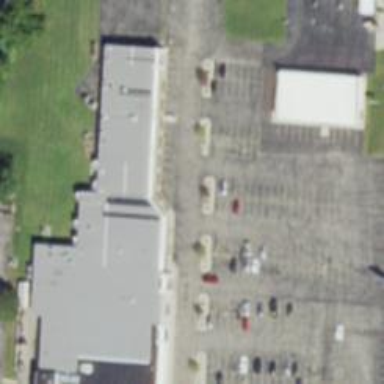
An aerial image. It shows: Healthcare clinic.